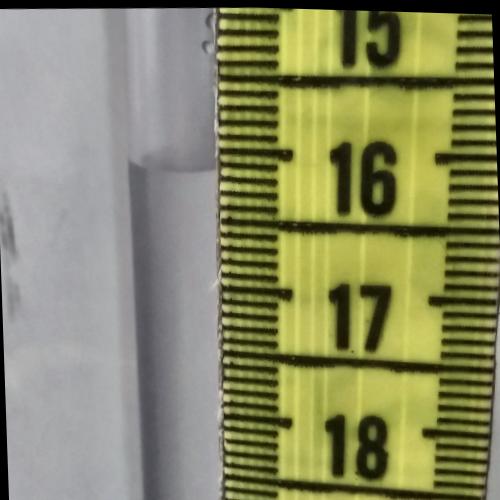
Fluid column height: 16.1 cm